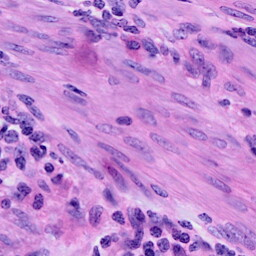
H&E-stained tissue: Cervix